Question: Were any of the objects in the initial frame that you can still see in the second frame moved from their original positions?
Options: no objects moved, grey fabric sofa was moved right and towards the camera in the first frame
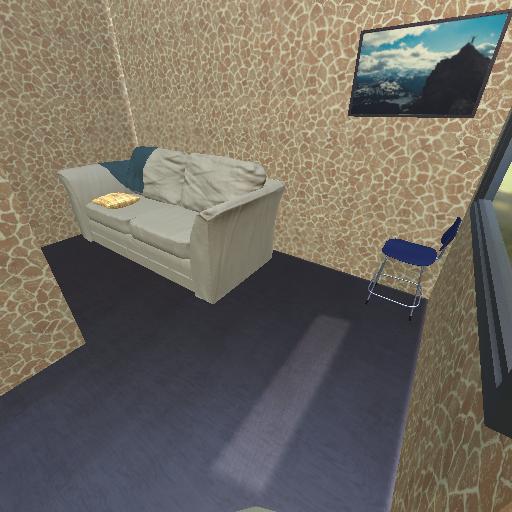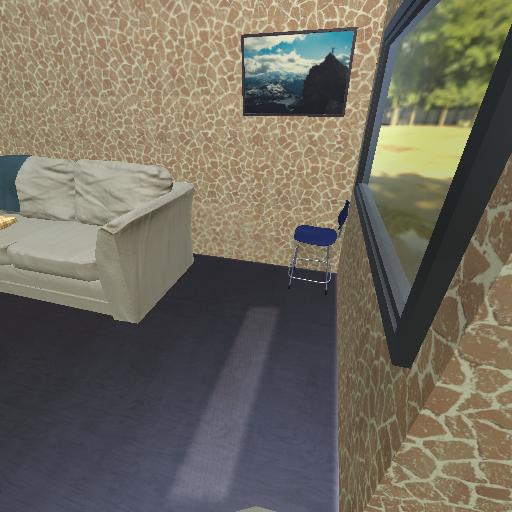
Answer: no objects moved